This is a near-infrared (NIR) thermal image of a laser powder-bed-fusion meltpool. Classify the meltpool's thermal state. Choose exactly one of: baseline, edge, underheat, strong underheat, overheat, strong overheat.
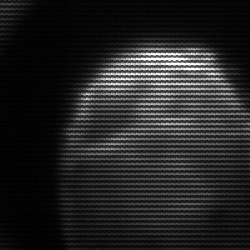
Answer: edge